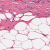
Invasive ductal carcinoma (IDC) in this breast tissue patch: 0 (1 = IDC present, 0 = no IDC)